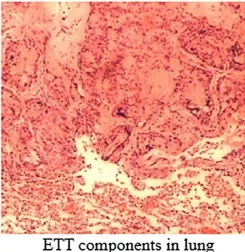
Pathological appearance of ETT. (A, B) Representative HE images indicated nests and cords of intermediate epithelioid tumor cells mixed with eosinophilic hyaline-like material in normal lung tissues (x10).
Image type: pathology (immunostaining)